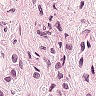
Metastatic tissue present: yes